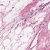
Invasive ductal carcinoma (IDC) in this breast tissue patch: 0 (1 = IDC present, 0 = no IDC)